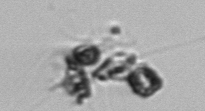
Label: detritus